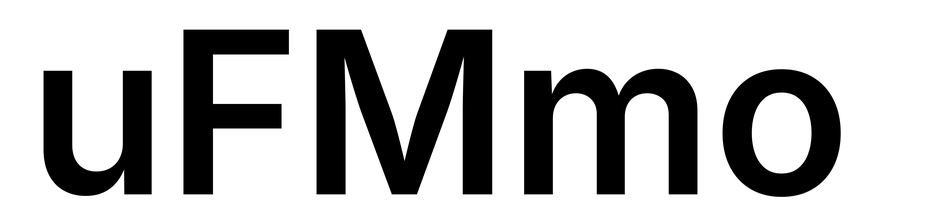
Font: Inter_SemiBold